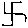
Label: square